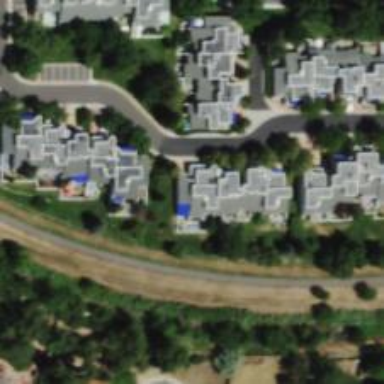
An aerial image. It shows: Terrace building.